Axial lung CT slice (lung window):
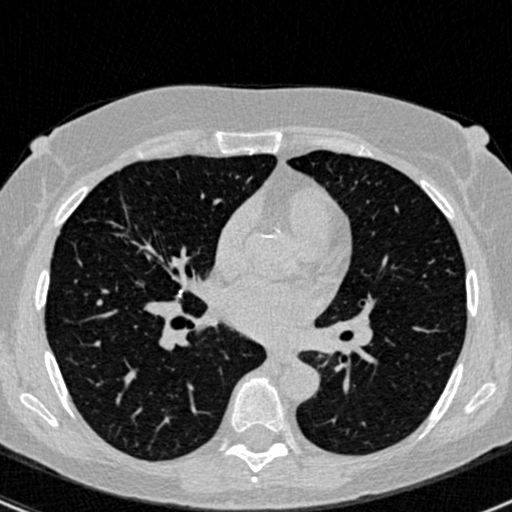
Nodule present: no